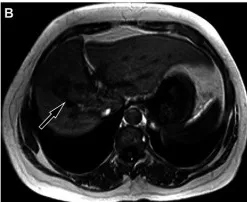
Out-phase. Of T1-weighted imaging (T1WI, arrows).
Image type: radiology (mri)